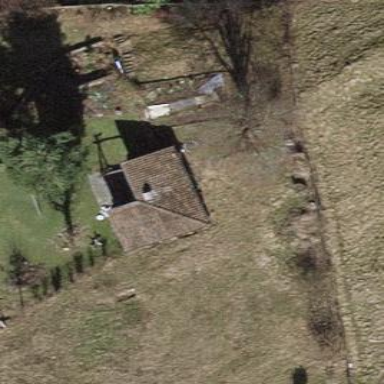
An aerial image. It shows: Detached building.